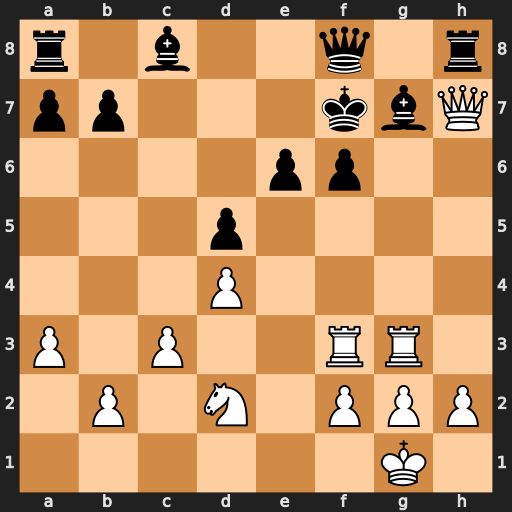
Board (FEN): r1b2q1r/pp3kbQ/4pp2/3p4/3P4/P1P2RR1/1P1N1PPP/6K1
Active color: w
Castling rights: -
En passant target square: -
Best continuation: Qg6+ Ke7 Qxg7+ Qxg7 Rxg7+